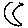
Label: moon